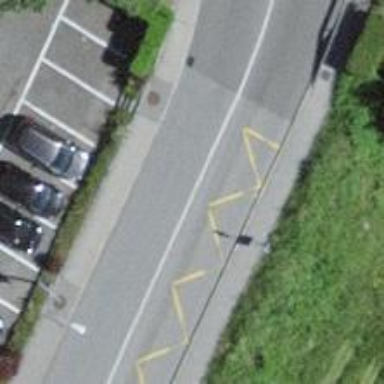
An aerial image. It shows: Bus stop with platform for public transport.